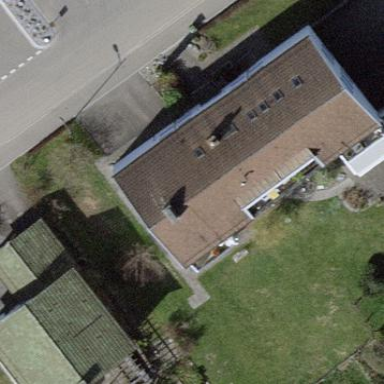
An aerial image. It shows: Building with gabled roof.